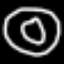
Label: donut